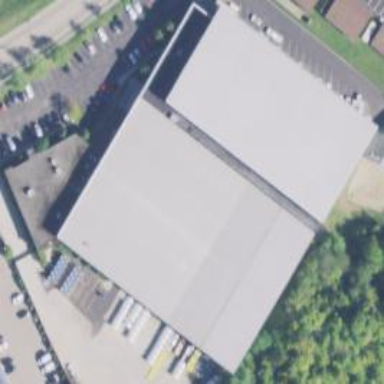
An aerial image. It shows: Warehouse.